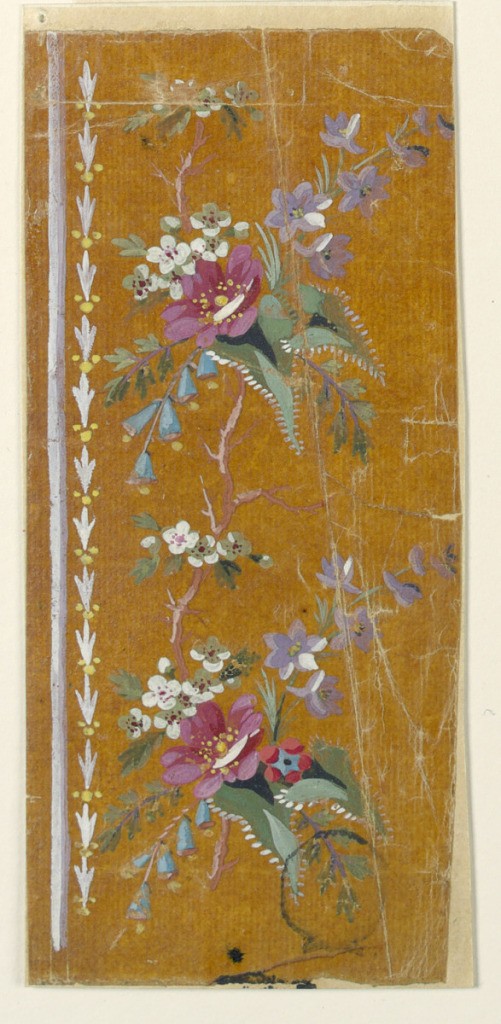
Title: Design for an Embroidered or Woven Border of the "Fabrique de St. Ruf"
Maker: Fabrique de Saint Ruf, Lyon, France
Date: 1800–1825
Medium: Brush and white gouache on glazed tracing paper
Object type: Drawing
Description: A torus and a border composed of leaves rising from three points, at left. An undulated dry tree stem with bunches of flowers and a few blossoms and leaves in the intervals rises at right. Two repeats are shown.